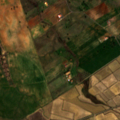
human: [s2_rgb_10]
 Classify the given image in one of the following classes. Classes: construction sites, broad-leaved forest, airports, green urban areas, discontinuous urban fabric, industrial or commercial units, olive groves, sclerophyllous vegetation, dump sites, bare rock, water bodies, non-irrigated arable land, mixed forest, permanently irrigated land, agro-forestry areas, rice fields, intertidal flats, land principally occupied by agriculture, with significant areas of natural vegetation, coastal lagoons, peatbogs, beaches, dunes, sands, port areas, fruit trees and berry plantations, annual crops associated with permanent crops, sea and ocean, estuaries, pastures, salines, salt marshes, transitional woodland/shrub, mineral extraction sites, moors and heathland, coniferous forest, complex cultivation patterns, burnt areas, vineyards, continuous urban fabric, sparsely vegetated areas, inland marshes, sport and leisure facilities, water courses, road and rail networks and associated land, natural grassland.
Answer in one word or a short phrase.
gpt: permanently irrigated land, rice fields, annual crops associated with permanent crops, water bodies